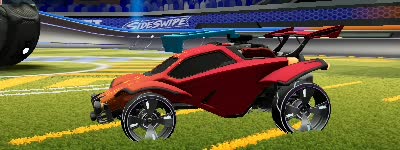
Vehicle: octane